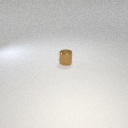
small brown metal cylinder